Aerial crown-view tile of a tropical tree (Barro Colorado Island, Panama), acquired 20241112:
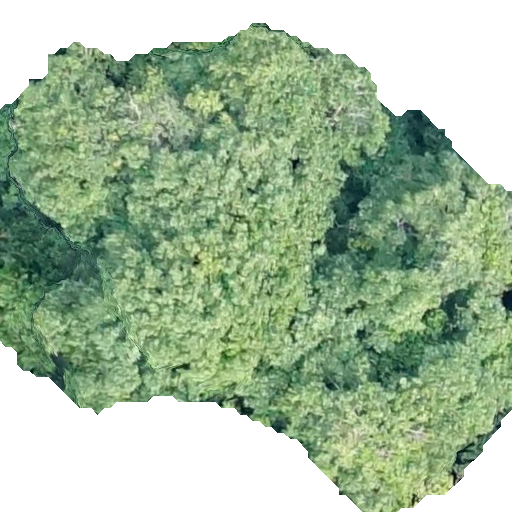
Species: Handroanthus guayacan
GBIF accepted scientific name: Handroanthus guayacan
Crown area: 302.795 m²